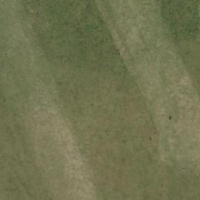
EUNIS habitat code: 23
Species observed at this site:
Corvus corone
Oenanthe oenanthe
Anthus spinoletta
Buteo buteo
Prunella collaris
Sylvia atricapilla
Lagopus muta
Muscicapa striata
Phylloscopus collybita
Carduelis citrinella
Alauda arvensis
Erithacus rubecula
Dryocopus martius
Pica pica
Phoenicurus ochruros
Sitta europaea
Certhia familiaris
Falco tinnunculus
Corvus corax
Periparus ater
Motacilla cinerea
Lophophanes cristatus
Linaria cannabina
Troglodytes troglodytes
Montifringilla nivalis
Passer domesticus
Fringilla coelebs
Ptyonoprogne rupestris
Carduelis carduelis
Columba palumbus
Turdus merula
Parus major
Hirundo rustica
Milvus milvus
Regulus regulus
Cinclus cinclus
Pyrrhocorax graculus
Aquila chrysaetos
Motacilla alba
Delichon urbicum